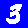
Digit: 3